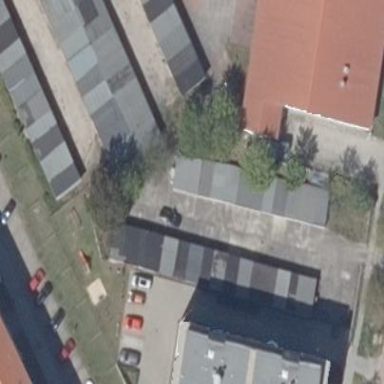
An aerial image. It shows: Garages as the designated land use.